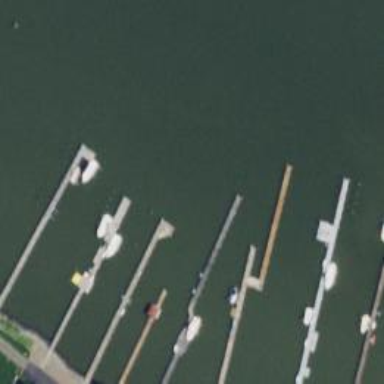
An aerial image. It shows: Man-made pier.